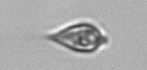
Label: Oxytoxum